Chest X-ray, AP view. Patient: 13 years old, sex M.
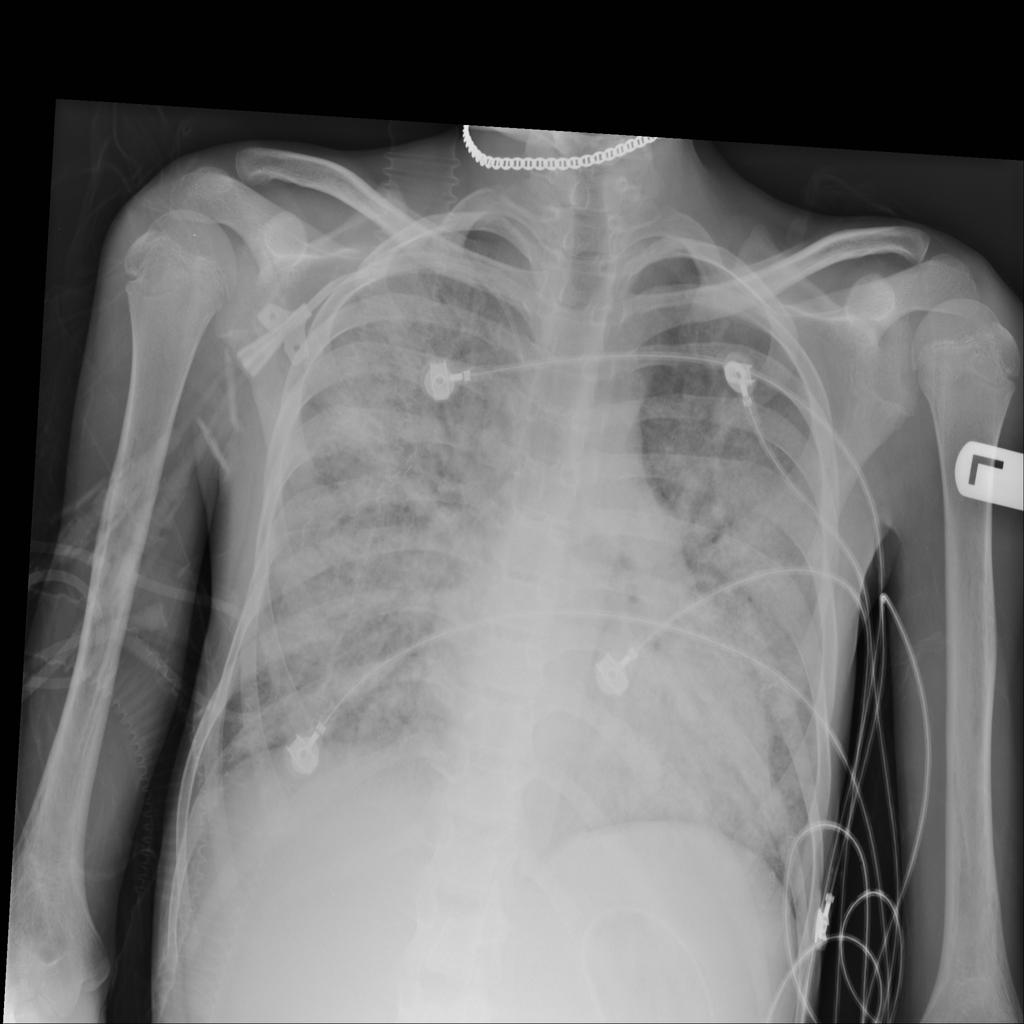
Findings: Consolidation